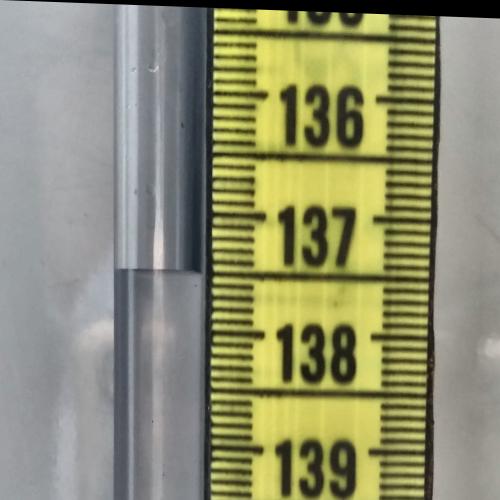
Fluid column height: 137.5 cm